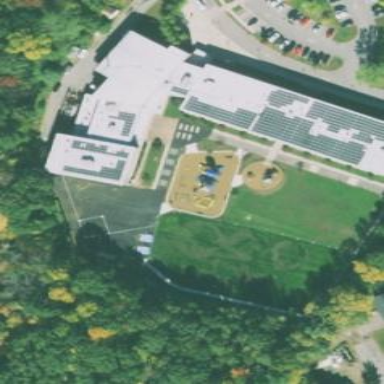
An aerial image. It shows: School building.